Field crop: tomato
Growth stage: 1
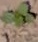
Species: solanum